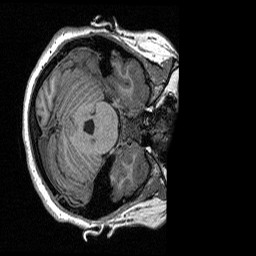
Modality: T1w
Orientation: axial
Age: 28
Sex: female
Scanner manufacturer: siemens
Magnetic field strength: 3 T
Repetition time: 2.3 s
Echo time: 0.00298 s